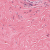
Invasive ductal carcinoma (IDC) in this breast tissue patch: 0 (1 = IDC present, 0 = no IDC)